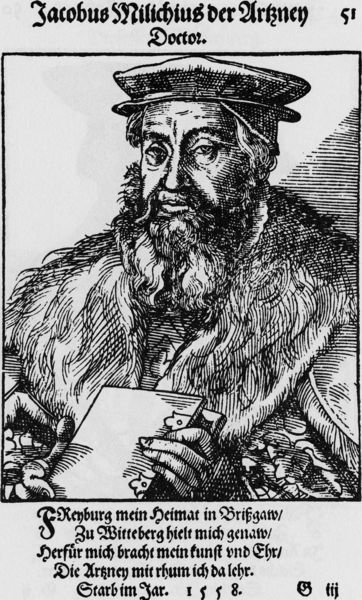
Titel: Bildnis des Jakob Milich (Jacobus Milichius)
Künstler: Tobias Stimmer
Institution: (Seriendruck)
Schlagwörter: hand, mann, weiß, finger, grau, hut, schwarz, zeichnung, blick, tier, alt, bart, kappe, mütze, augen, bibel, gesicht, halten, kragen, mensch, pelz, tod, tot, vollbart, bild, bildnis, herr, holland, hände, portrait, porträt, signatur, feld, auge, gewand, haare, mantel, blatt, locken, fell, holzschnitt, schrift, man, grafik, graphik, linien, inschrift, streng, deutsch, jahreszahl, revers, name, buch, ringe, heimat, druck, druckgraphik, druckgrafik, schraffur, radierung, stich, seite, schwarzweiß, text, überschrift, stand, bleistift, arzt, medizin, barett, pelzkragen, gestorben, gedicht, luther, flämisch, gelehrter, kupferstich, fellkragen, nummer, doktor, artz, latein, lateinisch, bleistif, jakob, dürrer, srich, jacobus, jakobus, wittenberg, doctor, jacob, tex, breisgau, freiburg, standesportrait, todesanzeige, 1558, jacobus milichius der arzney doctor, milich, freiburg im breisgau, drurck, 16.jh., jakob milichius, jacobus milichius, deutscg